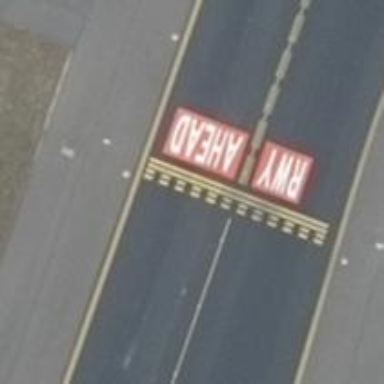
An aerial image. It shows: Runway holding position.